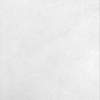
Label: dusty